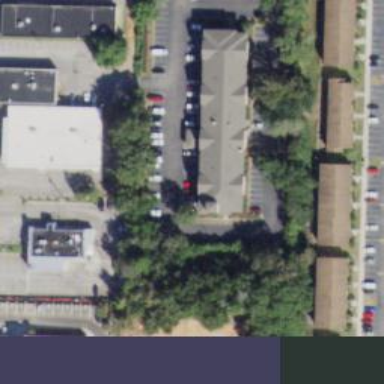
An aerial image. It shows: Parking space is available.